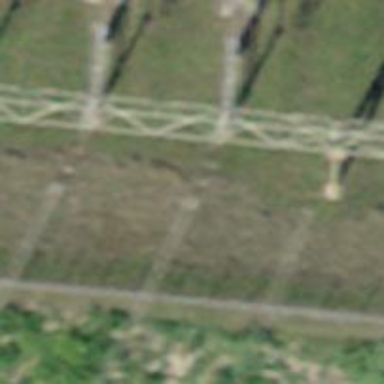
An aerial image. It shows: Insulator used in power systems.